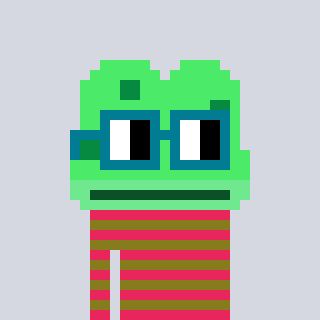
a pixel art character with square dark green glasses, a frog-shaped head and a gunk-colored body on a cool background